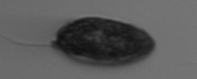
Label: Prorocentrum